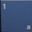
Piece: xx